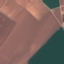
Land use / land cover: AnnualCrop